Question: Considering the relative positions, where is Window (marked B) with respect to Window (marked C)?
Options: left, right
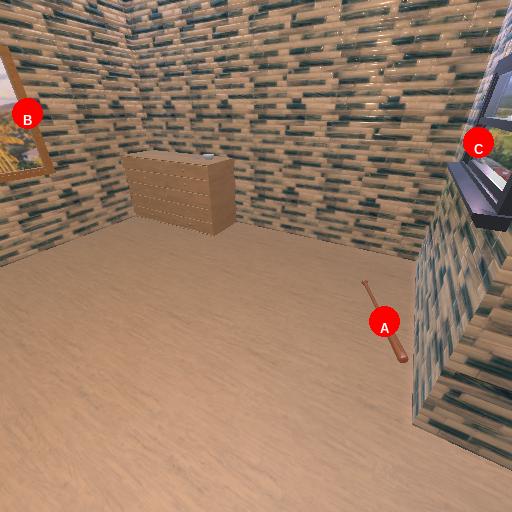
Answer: left